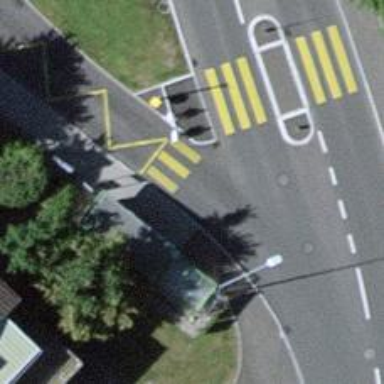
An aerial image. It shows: Bus stop equipped with public transport stop position.